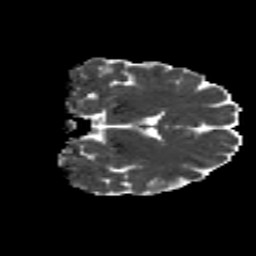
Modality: MD
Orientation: coronal
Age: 27
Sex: female
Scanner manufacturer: siemens
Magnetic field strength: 3 T
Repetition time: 8.8 s
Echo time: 0.085 s